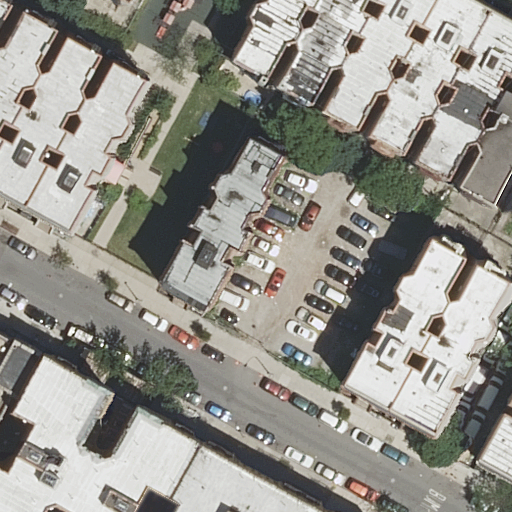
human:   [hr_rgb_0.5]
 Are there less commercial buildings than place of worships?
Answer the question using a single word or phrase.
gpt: yes

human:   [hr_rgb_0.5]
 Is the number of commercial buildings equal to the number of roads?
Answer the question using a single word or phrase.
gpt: no

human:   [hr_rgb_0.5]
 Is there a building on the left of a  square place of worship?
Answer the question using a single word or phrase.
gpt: no

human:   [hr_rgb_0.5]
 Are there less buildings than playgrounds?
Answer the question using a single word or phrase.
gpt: no

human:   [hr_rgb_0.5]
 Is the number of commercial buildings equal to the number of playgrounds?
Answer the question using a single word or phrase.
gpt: no

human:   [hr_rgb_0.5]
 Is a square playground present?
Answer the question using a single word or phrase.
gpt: no

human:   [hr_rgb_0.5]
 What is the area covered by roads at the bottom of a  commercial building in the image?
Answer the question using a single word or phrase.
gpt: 0m2

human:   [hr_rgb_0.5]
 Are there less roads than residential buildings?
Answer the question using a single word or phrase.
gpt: yes

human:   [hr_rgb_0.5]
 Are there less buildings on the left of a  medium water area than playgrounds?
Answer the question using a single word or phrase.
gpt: yes

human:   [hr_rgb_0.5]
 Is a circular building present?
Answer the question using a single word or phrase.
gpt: no

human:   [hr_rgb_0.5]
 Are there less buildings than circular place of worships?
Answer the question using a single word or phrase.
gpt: no

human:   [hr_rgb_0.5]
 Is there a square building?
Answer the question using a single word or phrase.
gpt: no

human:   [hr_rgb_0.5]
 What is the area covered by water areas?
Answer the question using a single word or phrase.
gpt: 0m2

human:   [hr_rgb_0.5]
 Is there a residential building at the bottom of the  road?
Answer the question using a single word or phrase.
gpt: yes

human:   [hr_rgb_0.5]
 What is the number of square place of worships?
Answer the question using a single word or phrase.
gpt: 0

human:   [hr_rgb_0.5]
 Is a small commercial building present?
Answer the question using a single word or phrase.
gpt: no

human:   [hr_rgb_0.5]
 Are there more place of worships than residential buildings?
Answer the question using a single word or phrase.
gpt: no

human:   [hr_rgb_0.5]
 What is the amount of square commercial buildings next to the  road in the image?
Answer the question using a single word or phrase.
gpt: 0

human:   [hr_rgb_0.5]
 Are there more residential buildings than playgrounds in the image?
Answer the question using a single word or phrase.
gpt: yes

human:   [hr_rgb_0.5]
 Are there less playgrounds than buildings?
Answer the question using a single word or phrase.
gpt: yes

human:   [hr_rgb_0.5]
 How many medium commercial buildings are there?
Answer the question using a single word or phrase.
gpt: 0

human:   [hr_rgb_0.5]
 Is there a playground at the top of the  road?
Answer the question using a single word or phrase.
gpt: yes

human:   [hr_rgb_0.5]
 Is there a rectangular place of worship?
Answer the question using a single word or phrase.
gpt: no

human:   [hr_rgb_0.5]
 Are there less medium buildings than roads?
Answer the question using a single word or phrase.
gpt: no

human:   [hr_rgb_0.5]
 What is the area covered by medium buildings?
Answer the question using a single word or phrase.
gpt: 3116m2

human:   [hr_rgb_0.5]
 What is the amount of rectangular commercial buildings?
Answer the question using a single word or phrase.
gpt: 0

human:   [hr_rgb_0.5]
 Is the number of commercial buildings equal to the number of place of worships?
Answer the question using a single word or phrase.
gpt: no

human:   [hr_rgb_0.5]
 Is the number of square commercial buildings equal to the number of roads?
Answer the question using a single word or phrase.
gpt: no

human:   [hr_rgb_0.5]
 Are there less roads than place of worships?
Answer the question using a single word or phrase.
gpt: no

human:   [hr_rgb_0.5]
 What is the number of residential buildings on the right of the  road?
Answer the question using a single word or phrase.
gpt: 9

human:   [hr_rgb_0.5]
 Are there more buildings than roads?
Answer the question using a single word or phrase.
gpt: yes

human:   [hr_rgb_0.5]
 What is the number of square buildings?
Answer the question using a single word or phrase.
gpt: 0

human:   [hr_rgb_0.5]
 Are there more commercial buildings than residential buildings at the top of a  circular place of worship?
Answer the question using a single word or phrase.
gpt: no

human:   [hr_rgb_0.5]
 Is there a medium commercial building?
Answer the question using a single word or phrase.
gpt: no

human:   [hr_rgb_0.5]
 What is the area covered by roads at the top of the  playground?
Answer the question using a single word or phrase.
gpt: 0m2

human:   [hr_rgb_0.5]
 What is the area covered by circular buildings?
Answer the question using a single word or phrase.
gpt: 0m2